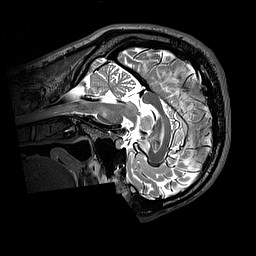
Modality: T2w
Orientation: sagittal
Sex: male
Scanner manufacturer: siemens
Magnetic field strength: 3 T
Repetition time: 3.2 s
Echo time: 0.409 s